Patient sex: F
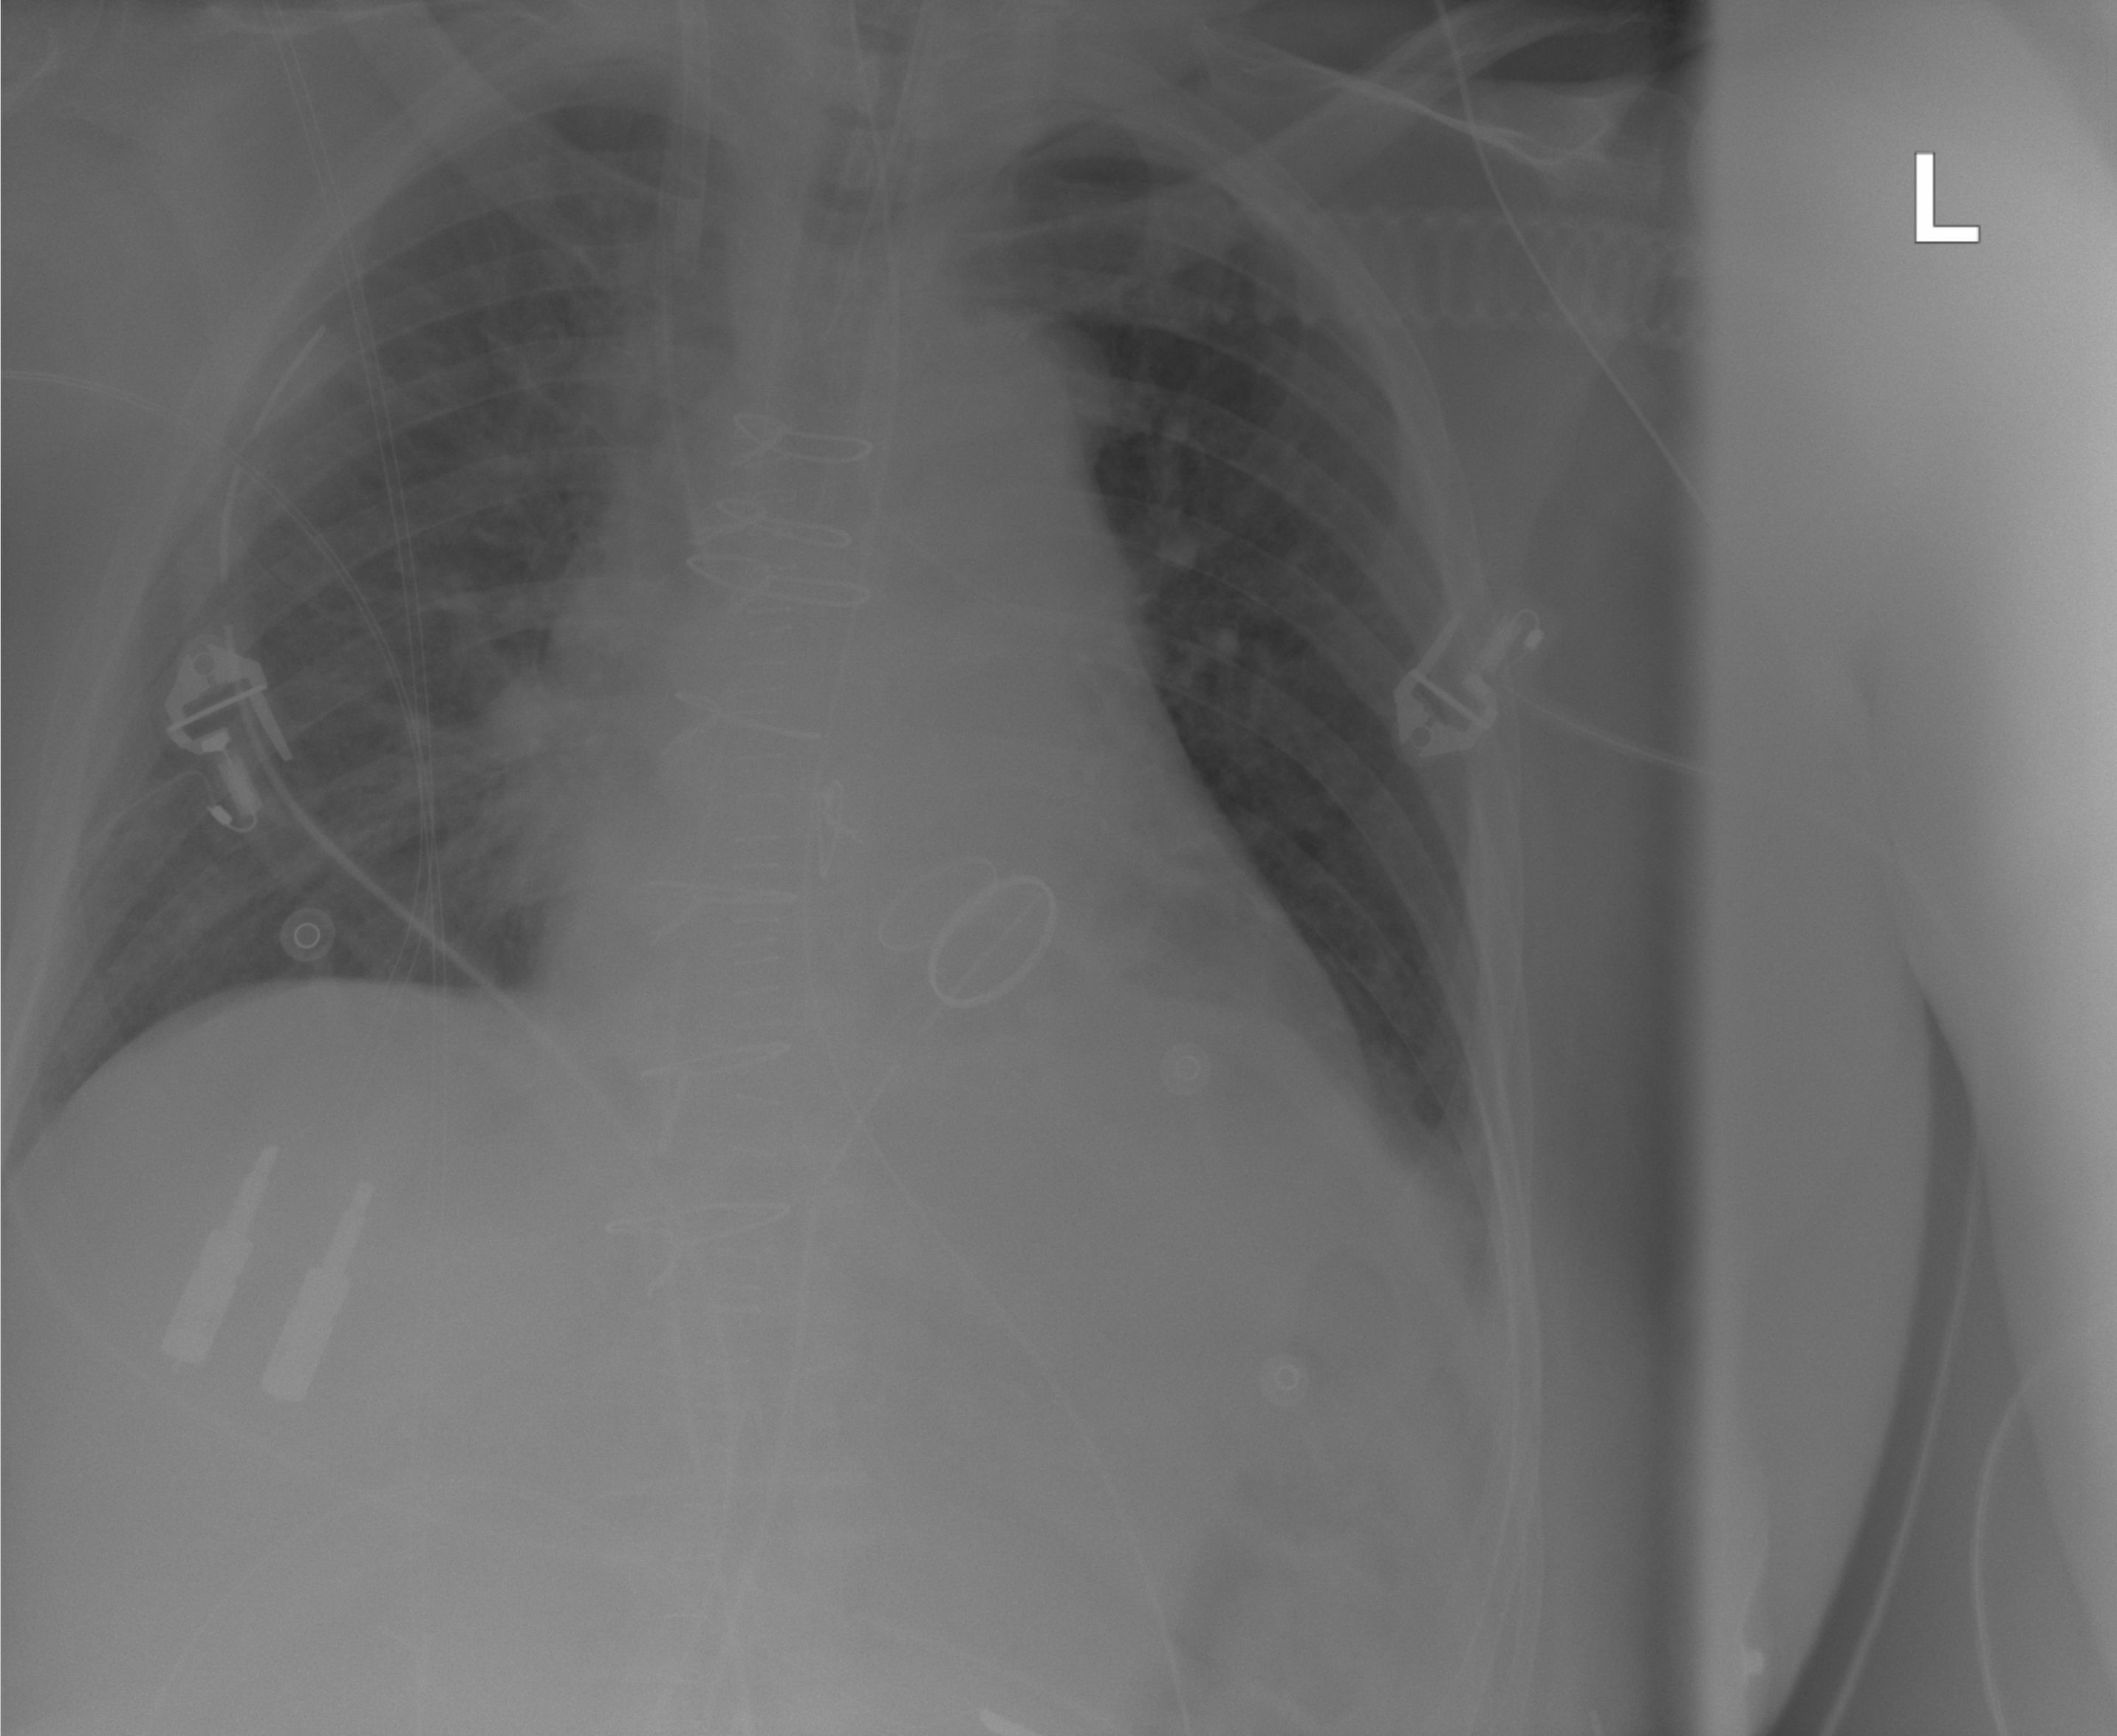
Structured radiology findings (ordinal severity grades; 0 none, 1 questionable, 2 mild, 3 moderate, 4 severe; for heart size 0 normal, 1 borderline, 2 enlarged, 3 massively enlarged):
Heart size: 1
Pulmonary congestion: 0
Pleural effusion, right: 0
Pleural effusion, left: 2
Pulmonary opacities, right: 2
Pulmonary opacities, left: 0
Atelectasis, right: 0
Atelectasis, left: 0